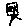
Label: line